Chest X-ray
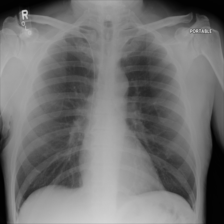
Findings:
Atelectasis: negative
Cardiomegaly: negative
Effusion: negative
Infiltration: negative
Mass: negative
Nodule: negative
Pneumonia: negative
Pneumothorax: negative
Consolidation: negative
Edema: negative
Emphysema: negative
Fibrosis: negative
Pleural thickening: negative
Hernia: negative